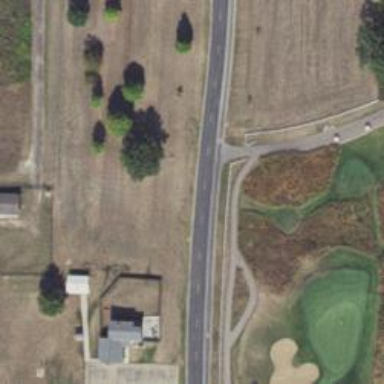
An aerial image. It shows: Golf cartpath that is also road path.